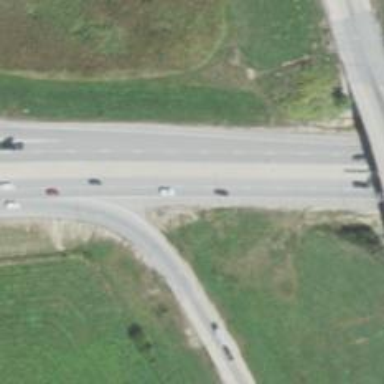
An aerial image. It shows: This image shows trunk highway that functions as expressway.